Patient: sex M, age 75
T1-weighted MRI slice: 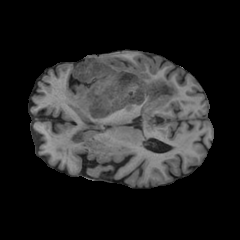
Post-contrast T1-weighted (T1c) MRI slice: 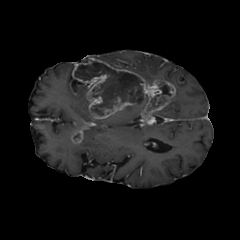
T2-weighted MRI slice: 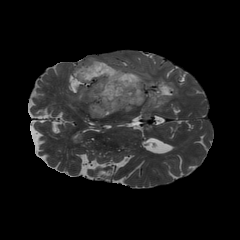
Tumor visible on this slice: yes
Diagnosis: Glioblastoma, IDH-wildtype
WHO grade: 4